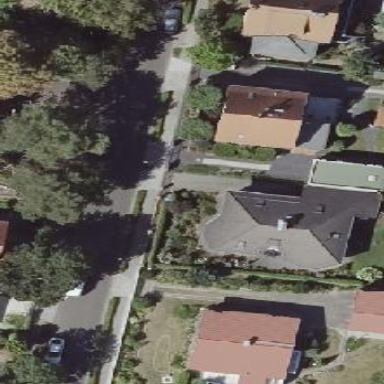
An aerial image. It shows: Detached building with hipped roof shape.